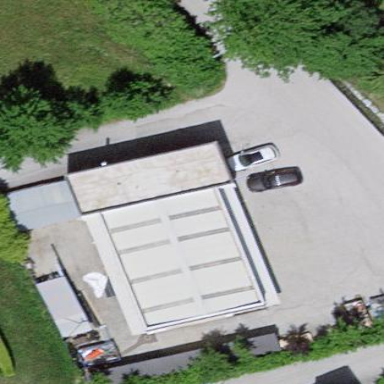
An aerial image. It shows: Commercial building.